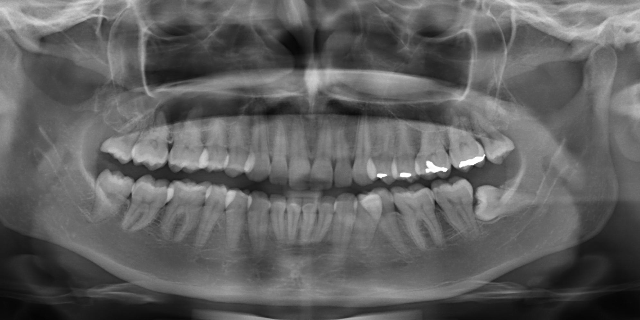
adult